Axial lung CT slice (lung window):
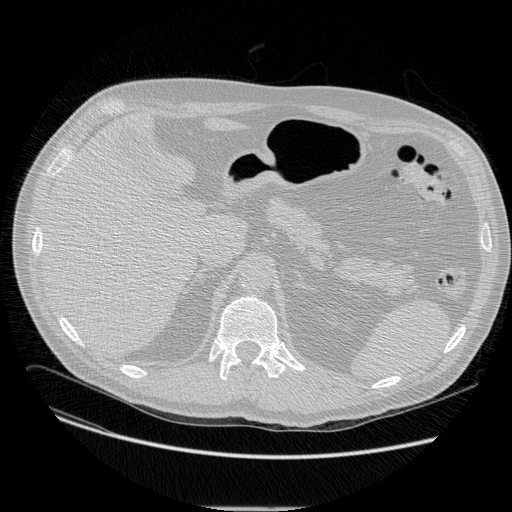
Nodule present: no